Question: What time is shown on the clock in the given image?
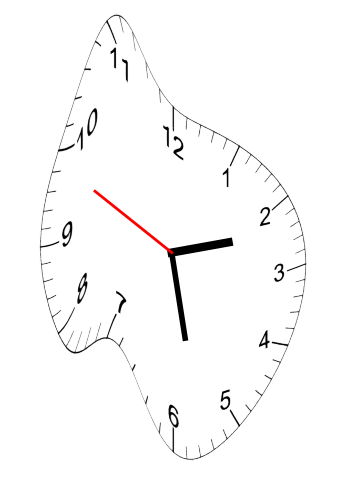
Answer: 02:27:49